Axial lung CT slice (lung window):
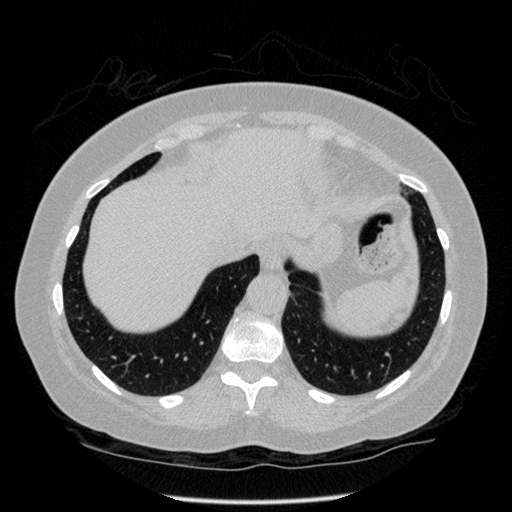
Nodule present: no